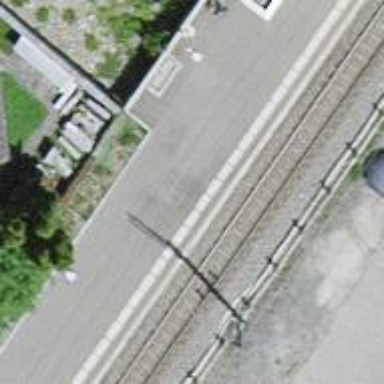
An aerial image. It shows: Public transport stop position along the railway.